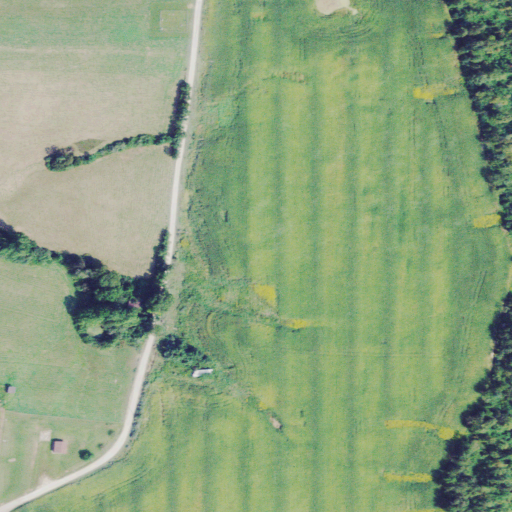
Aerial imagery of ridge(s) in Ohio named Beeman Ridge containing cultivated crops, pasture, low intensity development, deciduous forest, open development, and medium intensity development